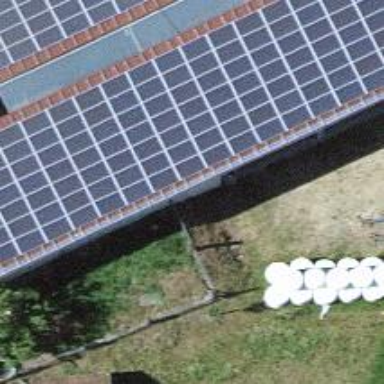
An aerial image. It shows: Solar power generator using photovoltaic panels.